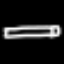
Label: pencil